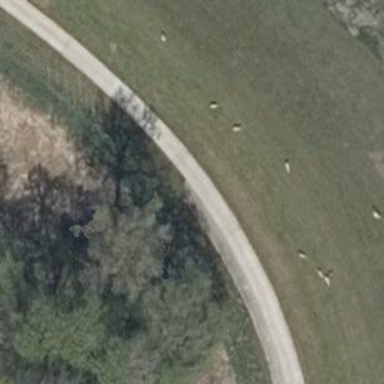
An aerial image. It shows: Concrete cycleway with grade1 tracktype.